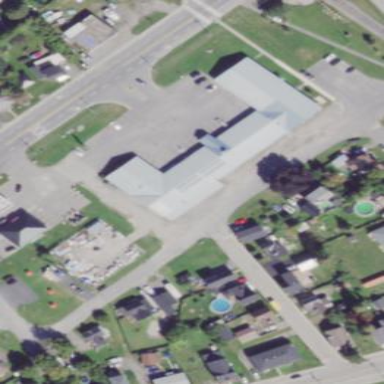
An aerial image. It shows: Retail area.